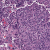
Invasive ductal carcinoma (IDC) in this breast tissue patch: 1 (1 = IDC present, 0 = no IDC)